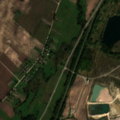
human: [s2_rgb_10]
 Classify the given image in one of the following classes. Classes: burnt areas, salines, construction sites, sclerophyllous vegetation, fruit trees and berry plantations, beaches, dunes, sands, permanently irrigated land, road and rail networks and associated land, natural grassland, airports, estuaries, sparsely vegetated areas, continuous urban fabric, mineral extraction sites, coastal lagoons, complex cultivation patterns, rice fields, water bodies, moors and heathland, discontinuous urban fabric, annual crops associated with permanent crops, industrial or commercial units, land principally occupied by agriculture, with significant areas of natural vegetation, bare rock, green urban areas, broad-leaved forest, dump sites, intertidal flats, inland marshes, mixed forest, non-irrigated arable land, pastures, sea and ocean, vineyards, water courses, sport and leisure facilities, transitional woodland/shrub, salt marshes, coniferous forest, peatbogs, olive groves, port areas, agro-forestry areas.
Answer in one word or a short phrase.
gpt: road and rail networks and associated land, mineral extraction sites, non-irrigated arable land, complex cultivation patterns, land principally occupied by agriculture, with significant areas of natural vegetation, water bodies